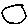
Label: circle